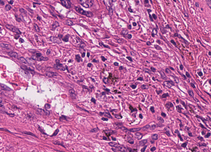
Tumor epithelial tissue: no
Tumor-associated stroma tissue: yes
Normal tissue: no